Field crop: maize
Growth stage: 2
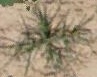
Species: salsola